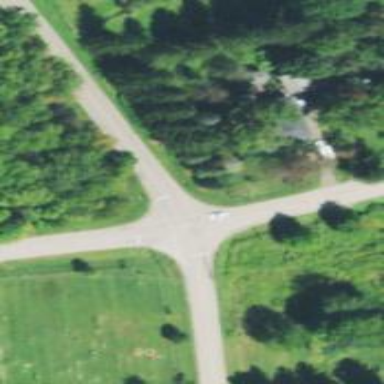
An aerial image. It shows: Road with stop sign.